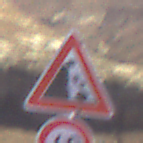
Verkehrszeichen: SteinschlagLinks
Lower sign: Geschwindigkeit40
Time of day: MorningAfternoon
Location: Outdoor (Nature)
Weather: Clear
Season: NotSpecified
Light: Natural